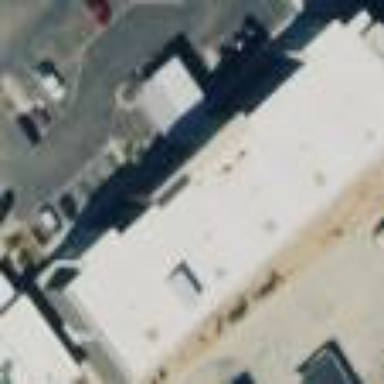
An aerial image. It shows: Hotel building.